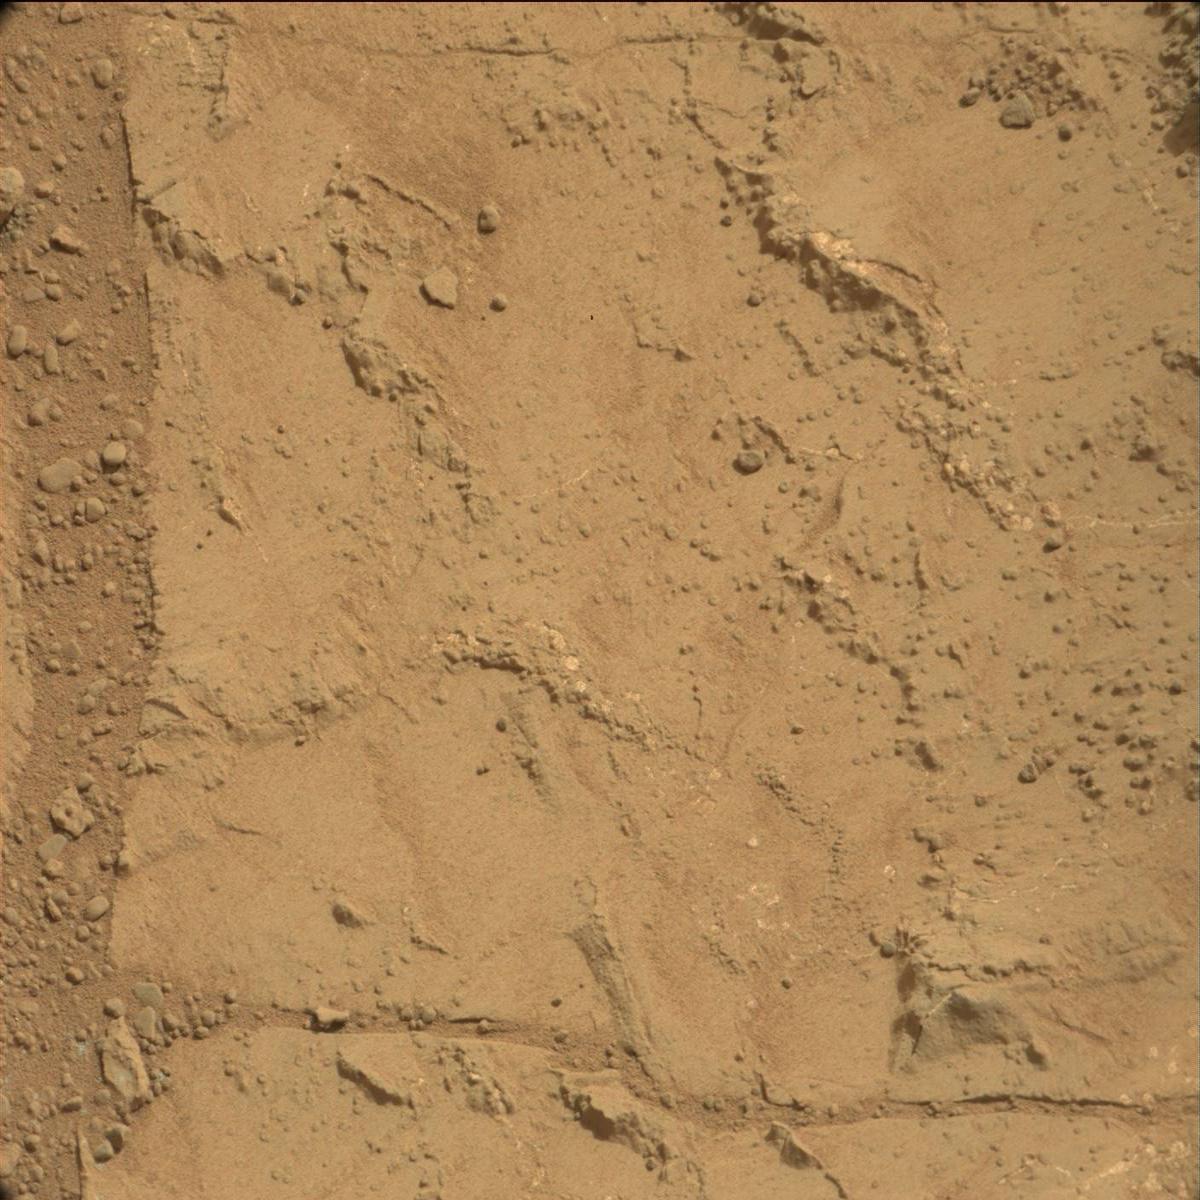
Terrain classes present: Bedrock, Sand / Soil